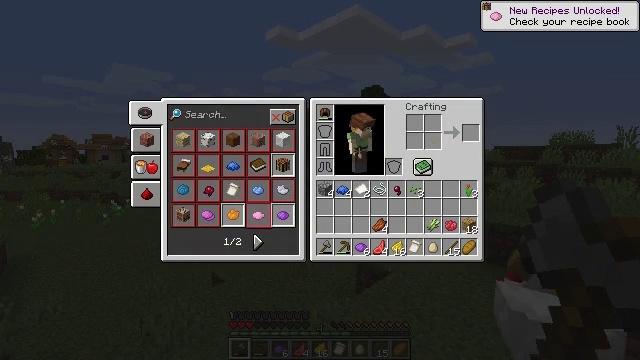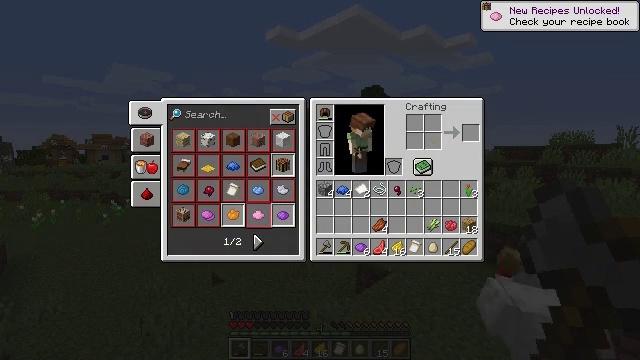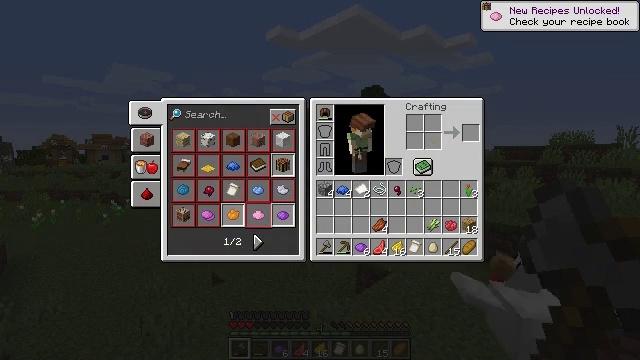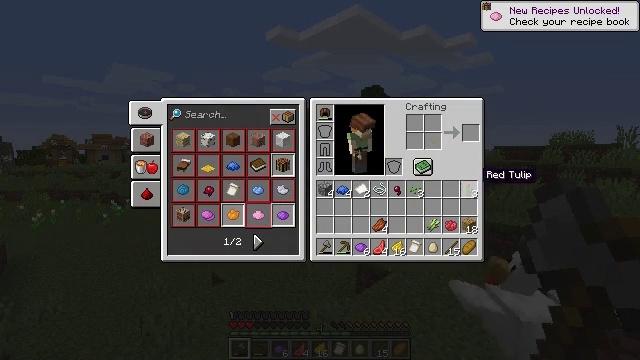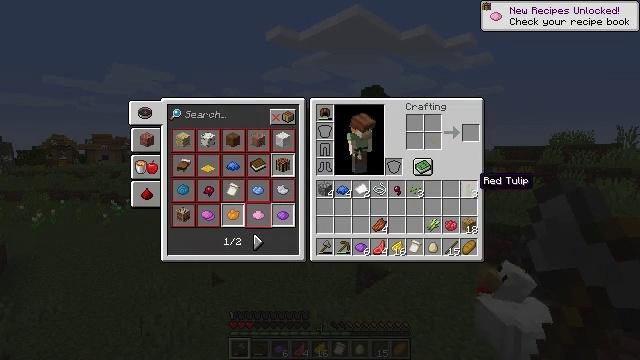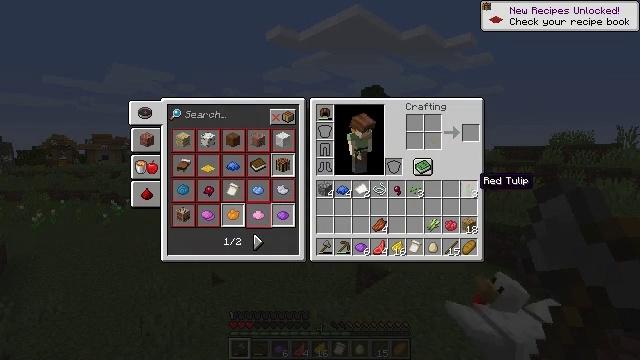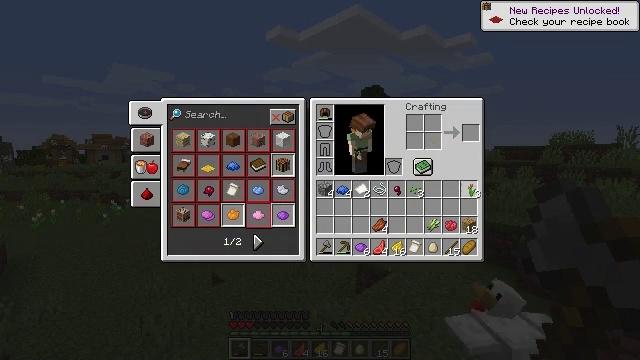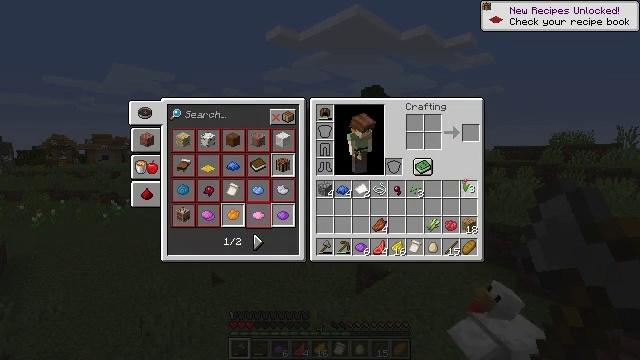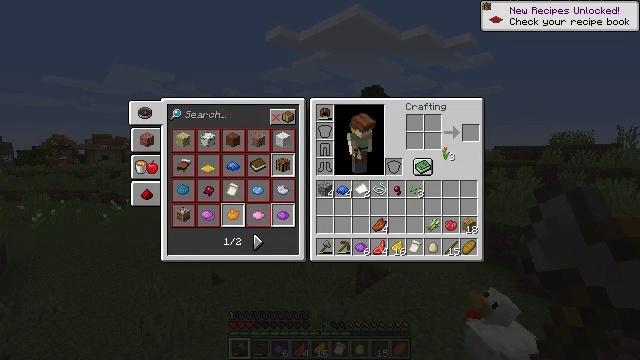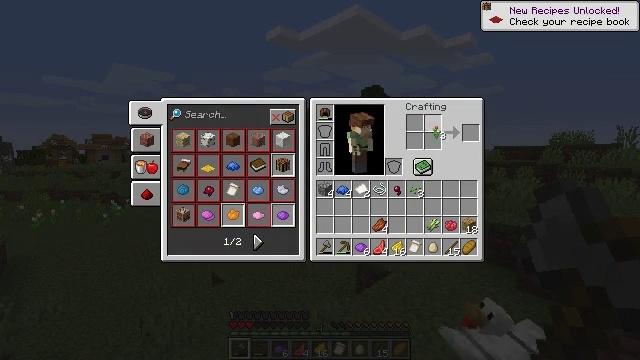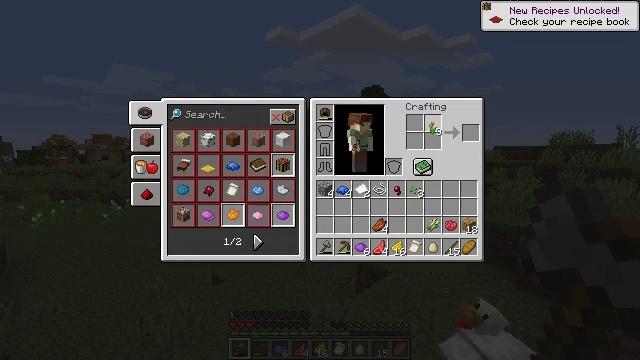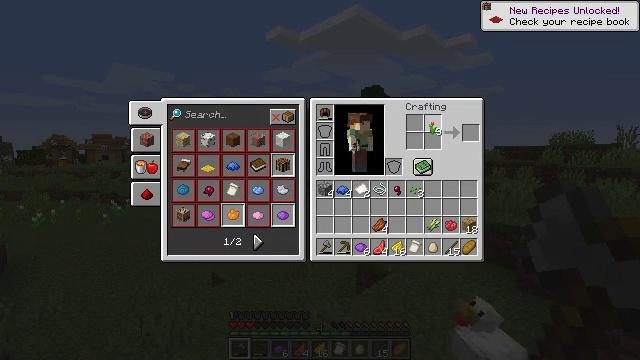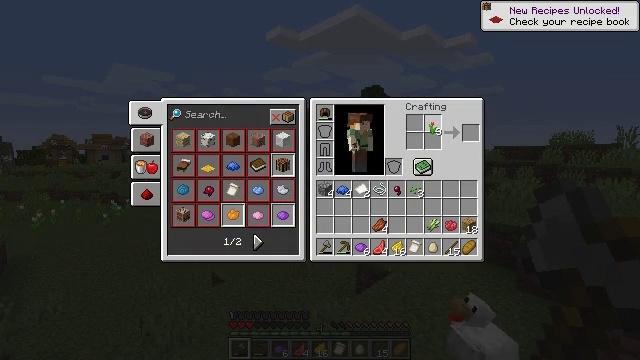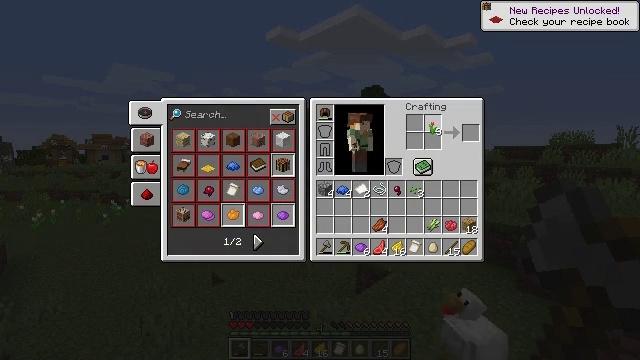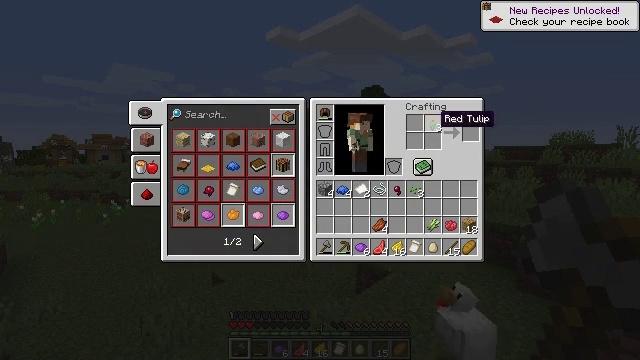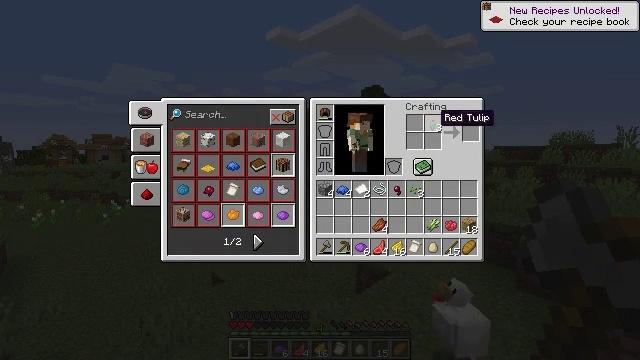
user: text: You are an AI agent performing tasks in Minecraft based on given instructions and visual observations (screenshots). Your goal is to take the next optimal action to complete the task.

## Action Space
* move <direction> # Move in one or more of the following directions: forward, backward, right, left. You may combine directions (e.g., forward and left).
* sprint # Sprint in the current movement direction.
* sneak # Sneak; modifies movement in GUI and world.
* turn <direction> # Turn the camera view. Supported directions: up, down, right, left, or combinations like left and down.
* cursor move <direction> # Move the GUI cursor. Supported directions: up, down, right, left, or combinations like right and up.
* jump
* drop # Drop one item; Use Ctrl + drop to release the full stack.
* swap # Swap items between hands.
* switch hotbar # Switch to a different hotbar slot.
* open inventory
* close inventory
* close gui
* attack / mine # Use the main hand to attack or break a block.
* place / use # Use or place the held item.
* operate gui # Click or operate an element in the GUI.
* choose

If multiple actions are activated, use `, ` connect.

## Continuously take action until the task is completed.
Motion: motion action
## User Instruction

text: Open the inventory to craft red dye.
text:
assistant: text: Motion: sneak, cursor move down
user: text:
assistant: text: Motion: sneak
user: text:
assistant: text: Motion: no_op
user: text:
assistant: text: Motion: no_op
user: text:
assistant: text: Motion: no_op
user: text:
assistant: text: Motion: operate gui
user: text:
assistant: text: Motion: operate gui
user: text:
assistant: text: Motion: cursor move left and up, operate gui
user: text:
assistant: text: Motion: cursor move left and up
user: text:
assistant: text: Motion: no_op
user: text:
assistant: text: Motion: operate gui
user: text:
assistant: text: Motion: operate gui
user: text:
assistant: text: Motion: operate gui
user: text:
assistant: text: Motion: no_op
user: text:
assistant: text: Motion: no_op
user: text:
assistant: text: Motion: sneak, cursor move right
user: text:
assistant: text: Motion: sneak, cursor move right
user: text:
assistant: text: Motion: sneak
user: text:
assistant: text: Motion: sneak
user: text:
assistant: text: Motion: sneak
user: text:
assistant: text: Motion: sneak
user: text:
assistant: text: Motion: sneak, operate gui
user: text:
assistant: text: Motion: sneak, operate gui
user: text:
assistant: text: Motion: sneak, operate gui
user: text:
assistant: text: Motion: sneak
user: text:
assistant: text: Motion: sneak, cursor move down
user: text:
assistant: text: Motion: no_op